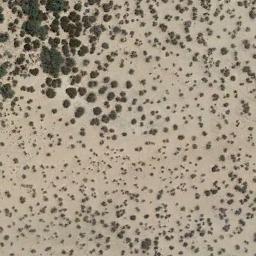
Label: chaparral